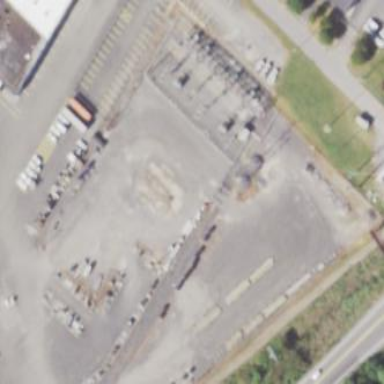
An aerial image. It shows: Substation with power equipment.